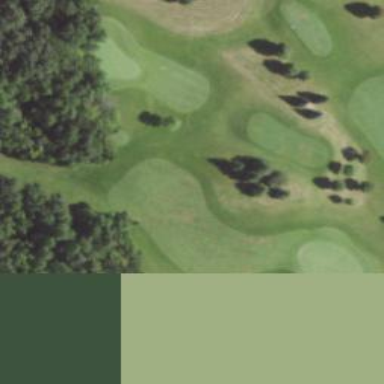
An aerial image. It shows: Golf hole.